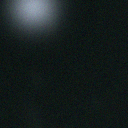
Screen state: off